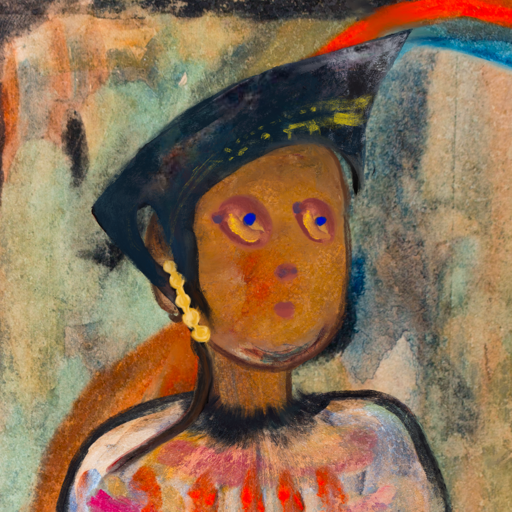
Background: Childish, Head And Neck Side: Pipe, Face Side: Mother_And_Son_Son, Bust: Childish, Hair Side: Blank, Head Accessory: Irani, Second Necklace: Blank, Necklace: Blank, Baby: Blank